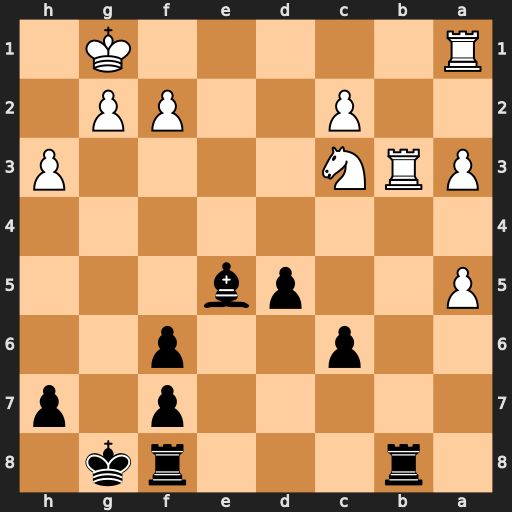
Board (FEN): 1r3rk1/5p1p/2p2p2/P2pb3/8/PRN4P/2P2PP1/R5K1
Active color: b
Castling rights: -
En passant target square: -
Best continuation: Rxb3 cxb3 Bxc3